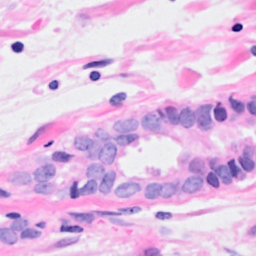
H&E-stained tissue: Breast